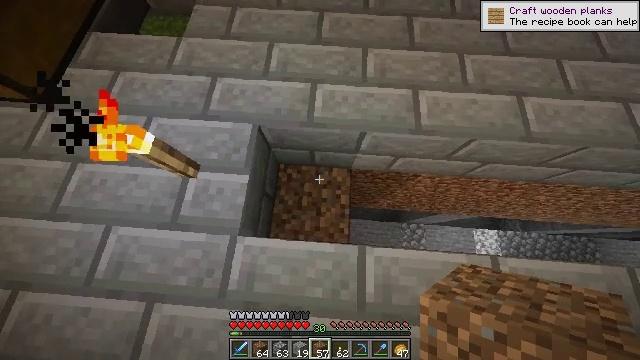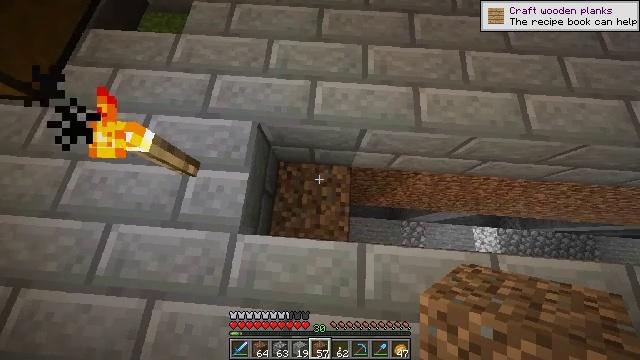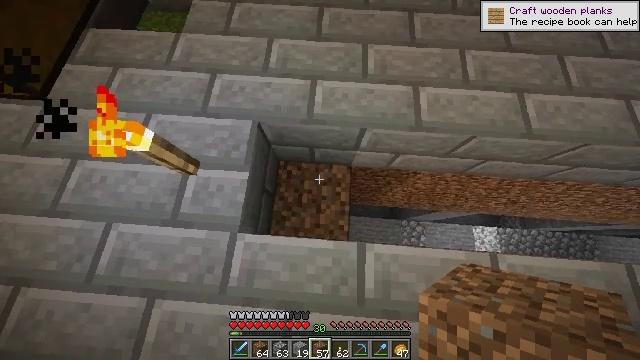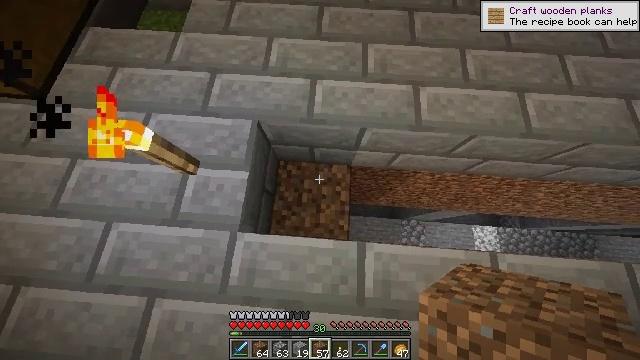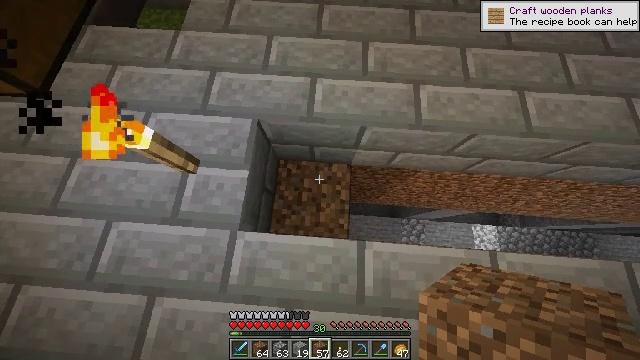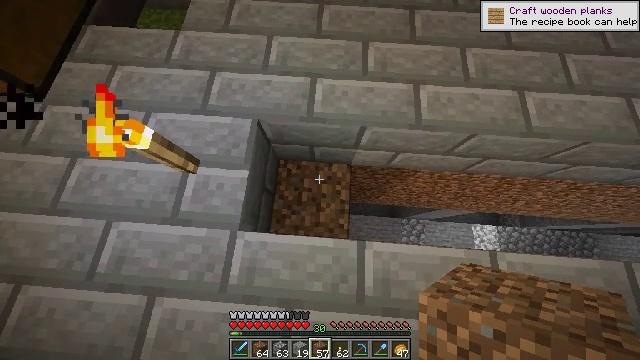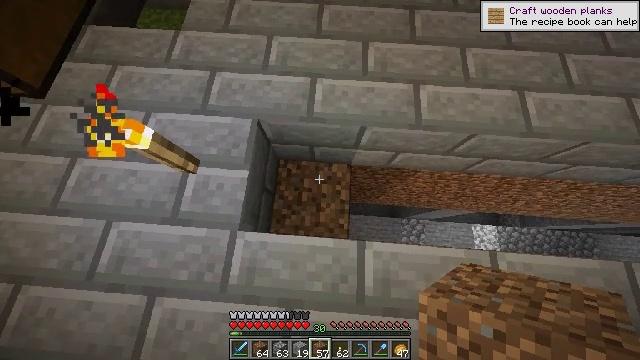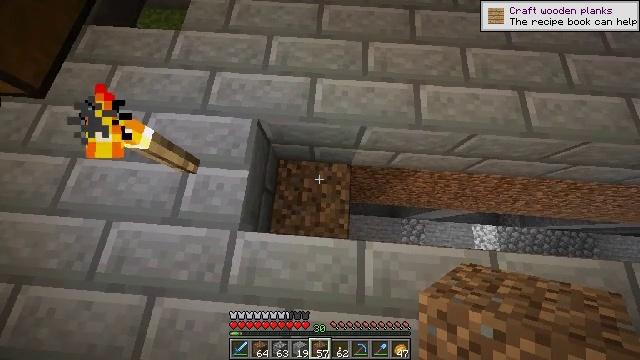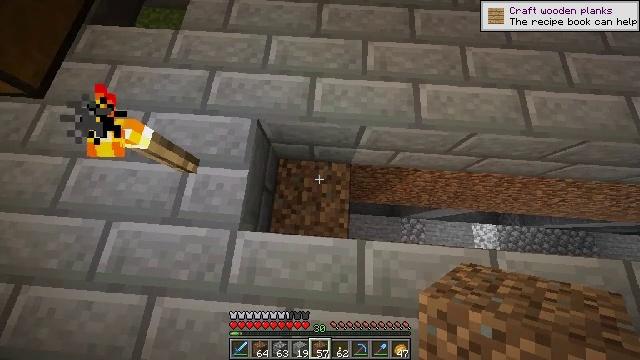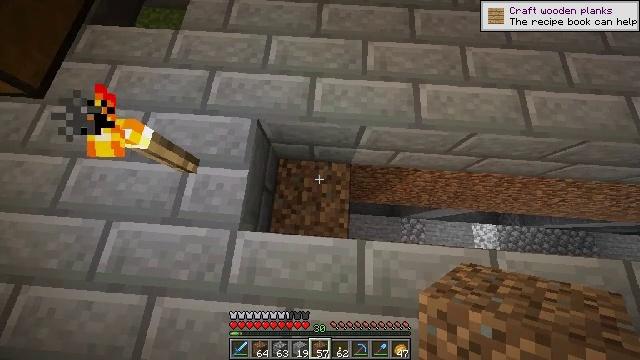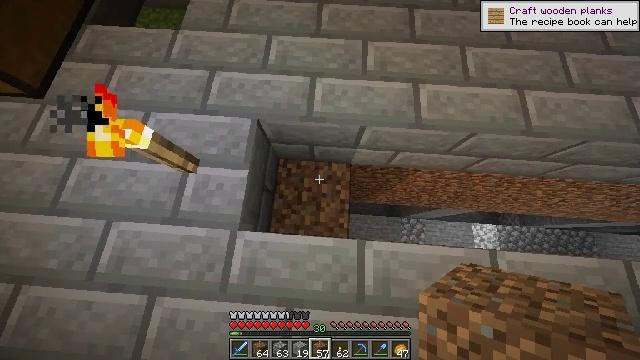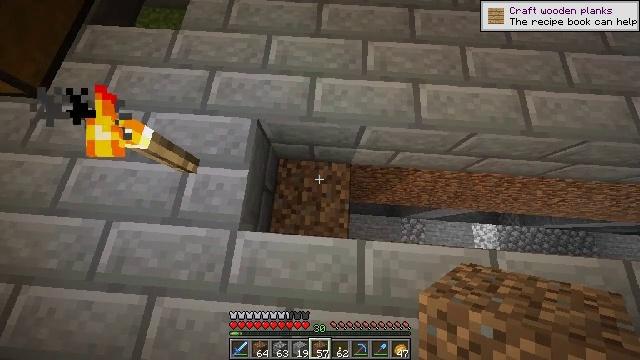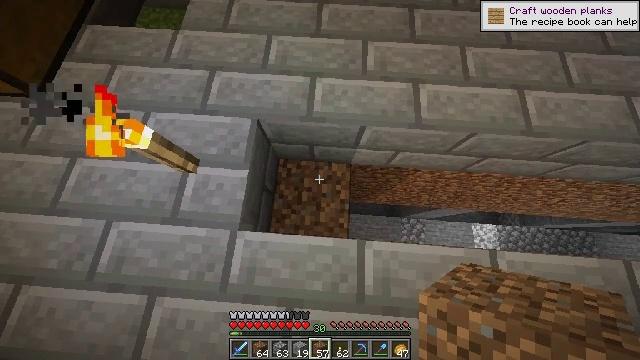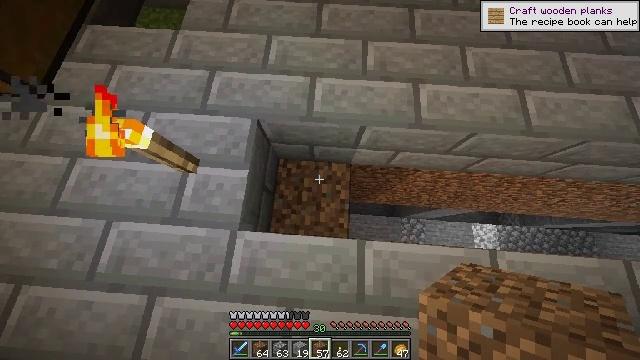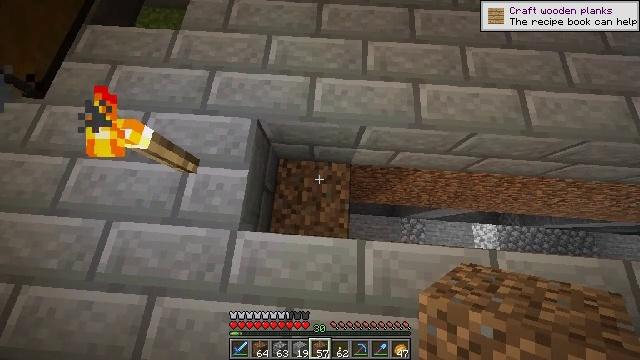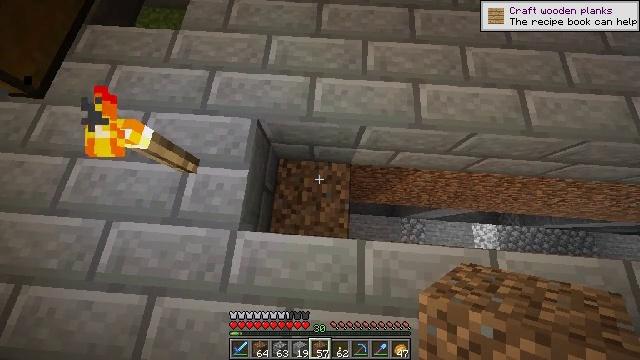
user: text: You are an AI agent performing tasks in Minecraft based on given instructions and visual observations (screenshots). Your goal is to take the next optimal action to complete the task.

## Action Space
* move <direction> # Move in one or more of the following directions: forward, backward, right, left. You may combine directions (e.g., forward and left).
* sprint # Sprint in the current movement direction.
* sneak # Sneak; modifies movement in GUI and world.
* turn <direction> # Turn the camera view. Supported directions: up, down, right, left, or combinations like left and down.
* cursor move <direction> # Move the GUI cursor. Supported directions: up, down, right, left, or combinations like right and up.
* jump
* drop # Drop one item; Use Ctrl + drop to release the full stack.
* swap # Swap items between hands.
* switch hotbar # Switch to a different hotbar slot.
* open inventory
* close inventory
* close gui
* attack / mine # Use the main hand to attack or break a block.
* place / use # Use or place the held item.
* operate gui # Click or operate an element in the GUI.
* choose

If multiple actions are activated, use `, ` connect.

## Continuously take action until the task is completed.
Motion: motion action
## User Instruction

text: Attack the stone bricks to gather materials.
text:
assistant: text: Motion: no_op
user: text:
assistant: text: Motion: no_op
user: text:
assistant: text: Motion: no_op
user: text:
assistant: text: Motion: no_op
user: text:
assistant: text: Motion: no_op
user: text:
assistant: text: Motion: no_op
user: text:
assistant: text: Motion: no_op
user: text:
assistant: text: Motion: no_op
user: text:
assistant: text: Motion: no_op
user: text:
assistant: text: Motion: no_op
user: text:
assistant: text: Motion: no_op
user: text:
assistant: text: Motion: no_op
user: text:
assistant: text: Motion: no_op
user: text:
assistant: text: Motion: no_op
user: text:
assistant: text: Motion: no_op
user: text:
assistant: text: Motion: no_op
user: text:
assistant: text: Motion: no_op
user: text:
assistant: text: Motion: no_op
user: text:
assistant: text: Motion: no_op
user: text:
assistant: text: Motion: no_op
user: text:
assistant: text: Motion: no_op
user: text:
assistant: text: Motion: no_op
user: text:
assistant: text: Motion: no_op
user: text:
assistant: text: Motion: no_op
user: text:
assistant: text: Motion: no_op
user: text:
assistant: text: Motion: no_op
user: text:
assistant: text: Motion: no_op
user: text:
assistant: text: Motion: no_op
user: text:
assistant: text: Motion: no_op
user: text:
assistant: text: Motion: no_op